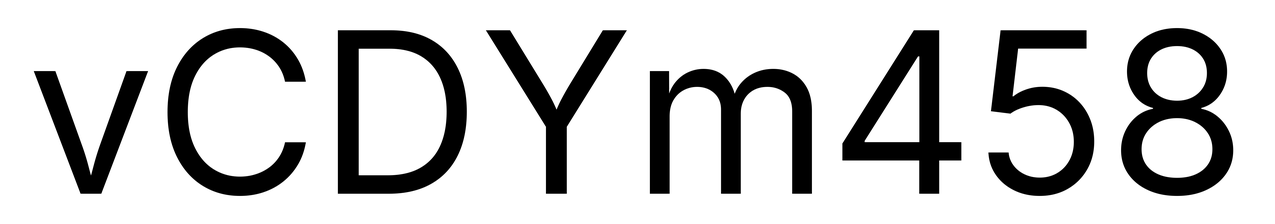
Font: Inter_Regular